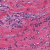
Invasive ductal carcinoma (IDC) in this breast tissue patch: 1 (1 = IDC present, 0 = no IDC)